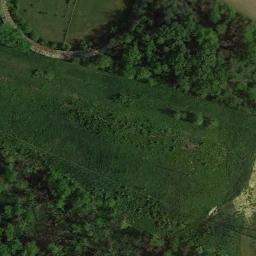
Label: meadow